Question: This is the code I am using the ts files.
'''
import { firebaseConfig } from '../firebase'; // firebase.ts
useEffect(() => {
let unsubscribe = firebaseConfig
.firestore() // it's error I don't know why
'''
when import file firebaseConfig to file .ts happen error I don't know why
The error is in the following image.

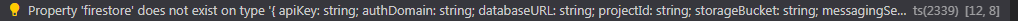
Answer: You are importing the wrong object.
'''
// firebase.ts
// this is what you are importing
var firebaseConfig = {
// ...
};
firebase.initializeApp(firebaseConfig);
// this is what you should be importing
export default firebase;
// other-file.ts
import firebase from '../firebase'
'''